Question: I have created an application form where in some fields I use the numeric keyboard. Lacking the close button, I entered the uibar that contains the close button.
I currently create a uibar for each field because I have to specify the target. Is it possible to create only one uibar with multiple targets?
'''
@IBOutlet weak var TXTNome: UITextField!
@IBOutlet weak var TXTAltezza: UITextField!
@IBOutlet weak var TXTPeso: UITextField!
@IBOutlet weak var TXTEta: UITextField!
// Altezza
let keyboardToolbar = UIToolbar(frame: CGRect(x: 0, y: 0,
width: self.view.bounds.size.width,
height: 44))
keyboardToolbar.barStyle = UIBarStyle.blackTranslucent
keyboardToolbar.backgroundColor = UIColor.red
keyboardToolbar.tintColor = UIColor.white
let flex = UIBarButtonItem(barButtonSystemItem: .flexibleSpace, target: nil, action: nil)
let save = UIBarButtonItem(title: "Chiudi",
style: .done,
target: TXTAltezza,
action: #selector(resignFirstResponder))
keyboardToolbar.setItems([flex, save], animated: false)
TXTAltezza.inputAccessoryView = keyboardToolbar
// Peso
let keyboardToolbar2 = UIToolbar(frame: CGRect(x: 0, y: 0,
width: self.view.bounds.size.width,
height: 44))
keyboardToolbar2.barStyle = UIBarStyle.blackTranslucent
keyboardToolbar2.backgroundColor = UIColor.red
keyboardToolbar2.tintColor = UIColor.white
let flex2 = UIBarButtonItem(barButtonSystemItem: .flexibleSpace, target: nil, action: nil)
let save2 = UIBarButtonItem(title: "Chiudi",
style: .done,
target: TXTPeso,
action: #selector(resignFirstResponder))
keyboardToolbar2.setItems([flex2, save2], animated: false)
TXTPeso.inputAccessoryView = keyboardToolbar2
'''
etc etc

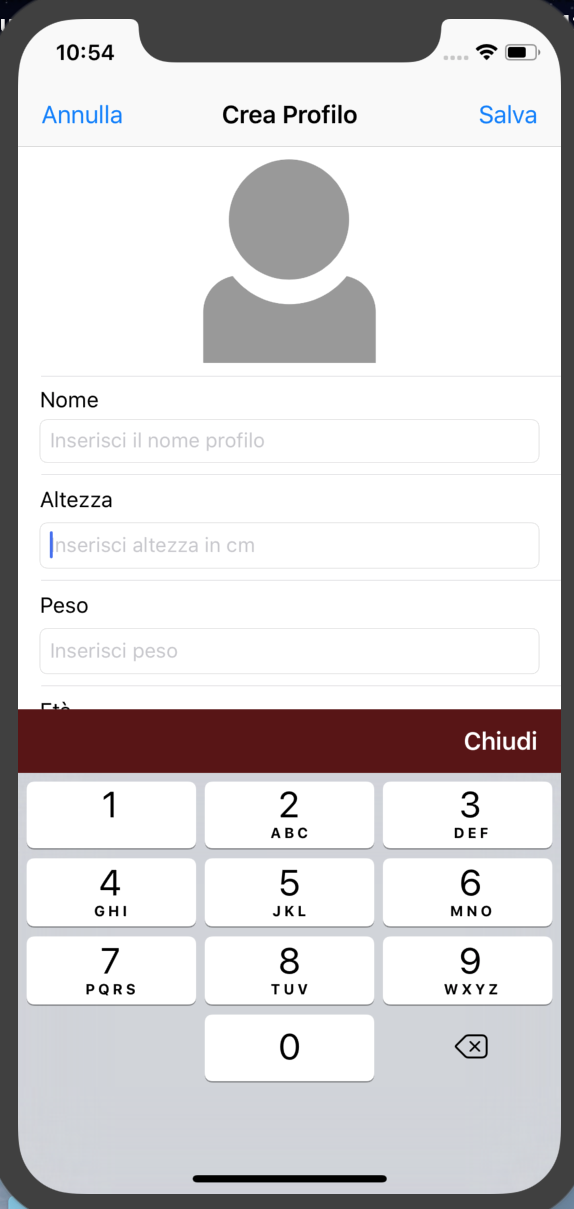
Answer: '''
let toolBar = UIToolbar()
toolBar.barStyle = UIBarStyle.default
toolBar.isTranslucent = true
toolBar.sizeToFit()
let doneButton = UIBarButtonItem(title: "Done", style: UIBarButtonItemStyle.plain, target: self, action: #selector(doneClickOk))
toolBar.setItems([doneButton], animated: false)
toolBar.isUserInteractionEnabled = true
yourTextField.inputAccessoryView = toolBar
yourOthersTextfields.inputAccessoryView = toolBar
**Than call selector method**
@objc func doneClickOk(){
view.endEditing(true)
}
'''